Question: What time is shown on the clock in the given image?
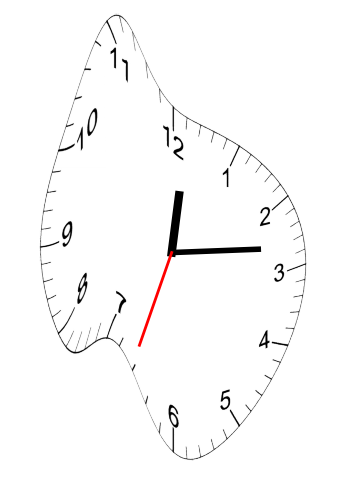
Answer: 12:13:33